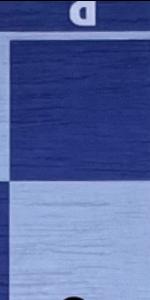
Label: Empty